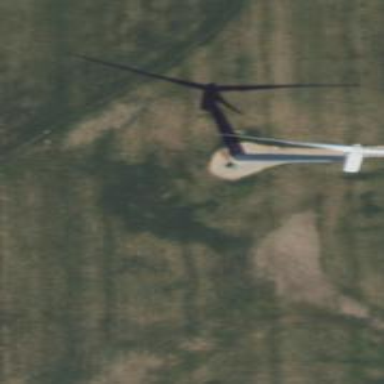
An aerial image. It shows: Industrial building with wind turbine generator. The generator is horizontal axis wind turbine.